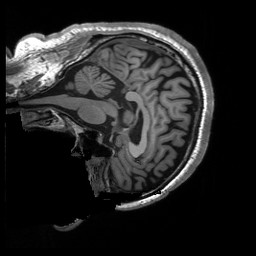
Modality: T1w
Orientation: sagittal
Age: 65
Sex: male
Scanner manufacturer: siemens
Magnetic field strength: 3 T
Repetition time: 2.5 s
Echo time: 0.00248 s